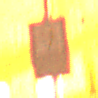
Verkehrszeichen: Verkehrshelfer
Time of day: Night
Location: Outdoor (Suburban)
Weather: PartlyCloudy
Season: NotSpecified
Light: Artificial